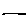
Label: line